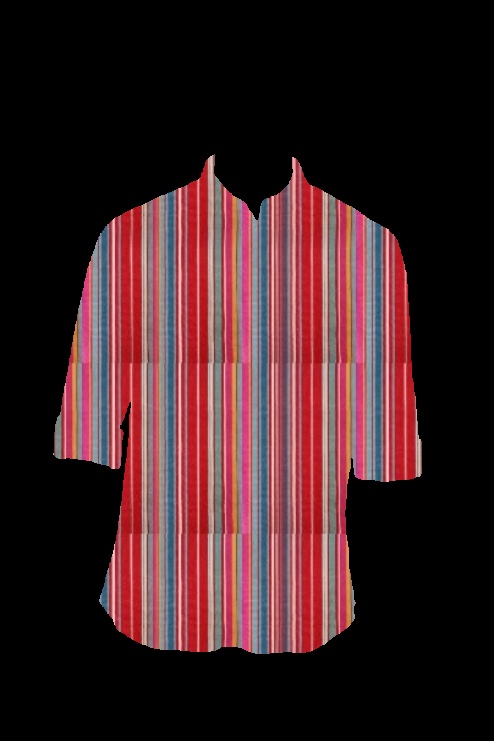
red multi stripe tee